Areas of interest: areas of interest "Sport and cultural"
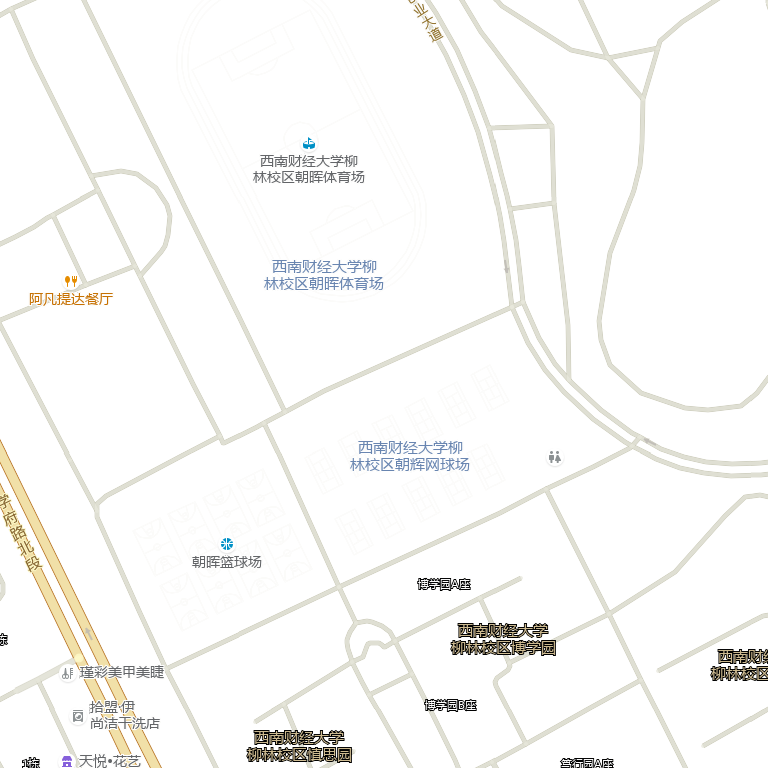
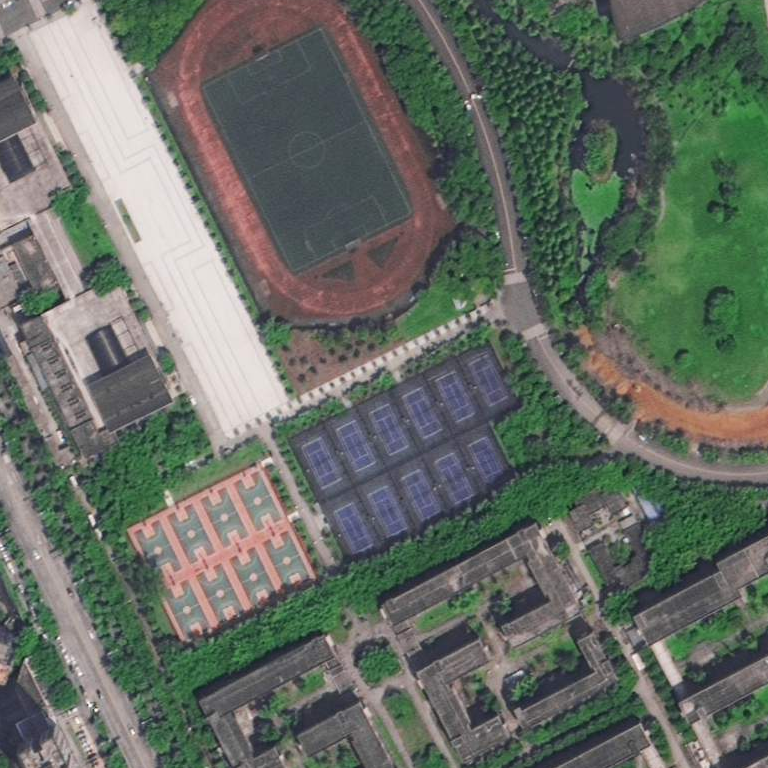